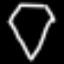
Label: diamond